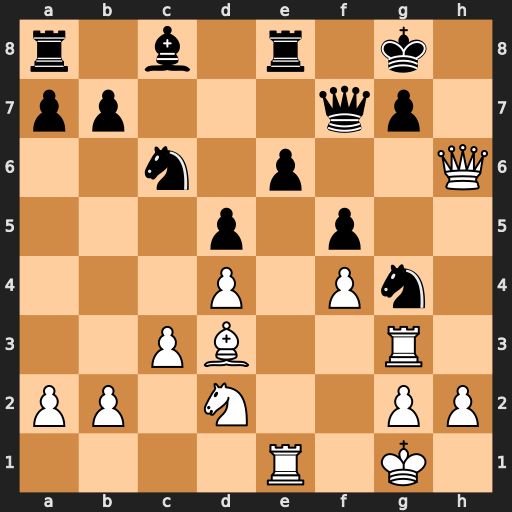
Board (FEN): r1b1r1k1/pp3qp1/2n1p2Q/3p1p2/3P1Pn1/2PB2R1/PP1N2PP/4R1K1
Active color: w
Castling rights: -
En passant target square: -
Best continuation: Rxg4 fxg4 Qh7+ Kf8 Bg6